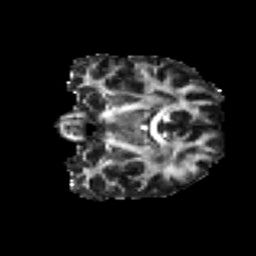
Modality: FA
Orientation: coronal
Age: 30
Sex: female
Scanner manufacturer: ge
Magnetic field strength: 3 T
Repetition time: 7.8 s
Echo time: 0.0606 s